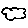
Label: cloud